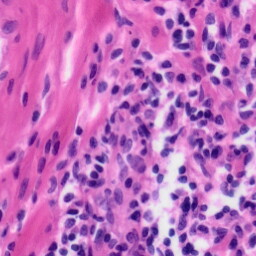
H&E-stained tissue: Tonsil